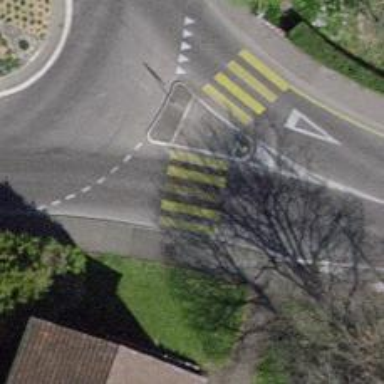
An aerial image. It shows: Uncontrolled zebra crossing with central island. The crossing is marked with zebra stripes.